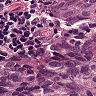
Metastatic tissue present: yes